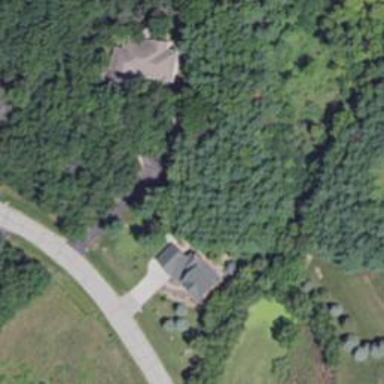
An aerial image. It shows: Driveway.